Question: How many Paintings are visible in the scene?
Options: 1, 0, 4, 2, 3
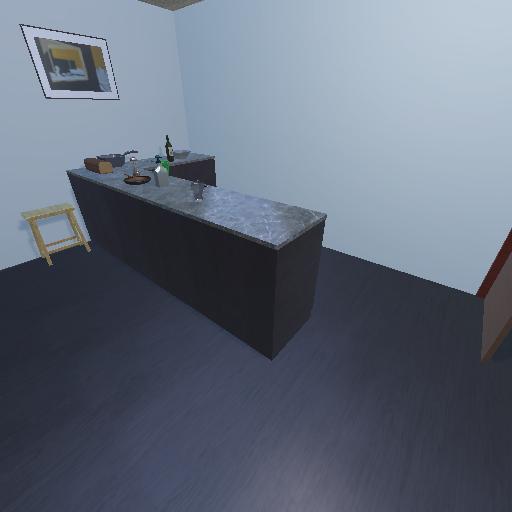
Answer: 1